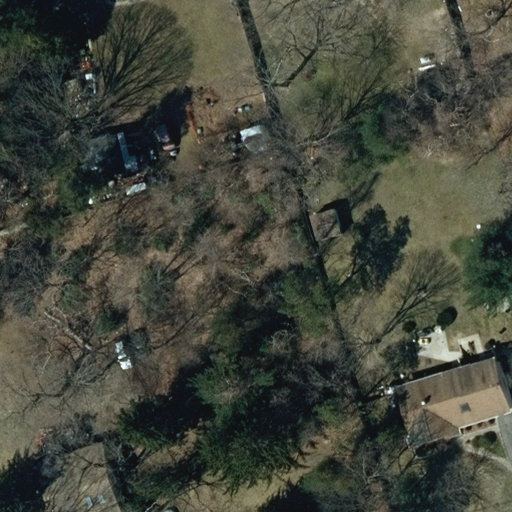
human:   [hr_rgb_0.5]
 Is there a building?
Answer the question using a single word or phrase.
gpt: yes

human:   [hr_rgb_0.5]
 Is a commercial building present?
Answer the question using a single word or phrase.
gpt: no

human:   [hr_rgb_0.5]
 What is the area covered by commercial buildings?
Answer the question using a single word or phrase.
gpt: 0m2

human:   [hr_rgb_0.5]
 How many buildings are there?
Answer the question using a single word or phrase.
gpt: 5

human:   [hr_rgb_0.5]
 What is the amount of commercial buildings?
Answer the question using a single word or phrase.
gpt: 0

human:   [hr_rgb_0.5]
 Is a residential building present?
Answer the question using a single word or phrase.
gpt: yes

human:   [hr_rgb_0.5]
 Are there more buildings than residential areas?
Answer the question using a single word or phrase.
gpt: yes

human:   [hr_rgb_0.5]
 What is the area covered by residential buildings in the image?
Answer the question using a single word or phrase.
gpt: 321m2

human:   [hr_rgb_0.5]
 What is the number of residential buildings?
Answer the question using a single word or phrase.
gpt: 2

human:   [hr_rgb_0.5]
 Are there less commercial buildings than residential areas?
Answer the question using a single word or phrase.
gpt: yes

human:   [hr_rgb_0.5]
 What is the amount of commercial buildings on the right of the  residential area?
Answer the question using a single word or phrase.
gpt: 0

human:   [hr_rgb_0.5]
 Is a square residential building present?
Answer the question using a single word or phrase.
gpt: no

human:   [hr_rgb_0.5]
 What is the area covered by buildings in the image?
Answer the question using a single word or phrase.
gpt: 405m2

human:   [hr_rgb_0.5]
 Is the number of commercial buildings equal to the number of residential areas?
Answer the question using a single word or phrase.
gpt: no

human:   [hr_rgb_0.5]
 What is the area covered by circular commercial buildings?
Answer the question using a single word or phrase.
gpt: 0m2

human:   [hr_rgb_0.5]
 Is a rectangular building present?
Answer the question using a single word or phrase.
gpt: yes

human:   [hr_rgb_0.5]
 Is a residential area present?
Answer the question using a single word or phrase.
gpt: yes

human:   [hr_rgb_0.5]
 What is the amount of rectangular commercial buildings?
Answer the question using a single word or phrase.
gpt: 0

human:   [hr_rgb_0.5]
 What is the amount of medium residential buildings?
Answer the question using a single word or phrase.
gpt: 1

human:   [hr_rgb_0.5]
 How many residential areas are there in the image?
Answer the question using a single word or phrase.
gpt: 1

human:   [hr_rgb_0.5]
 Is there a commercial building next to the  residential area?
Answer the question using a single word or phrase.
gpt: no

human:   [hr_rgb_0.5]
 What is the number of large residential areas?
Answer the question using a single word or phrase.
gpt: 1

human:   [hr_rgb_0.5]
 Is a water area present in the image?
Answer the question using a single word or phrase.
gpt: no

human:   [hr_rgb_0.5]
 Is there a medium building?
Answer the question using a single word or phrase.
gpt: yes

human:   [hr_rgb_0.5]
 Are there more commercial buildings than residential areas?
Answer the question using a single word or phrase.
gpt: no

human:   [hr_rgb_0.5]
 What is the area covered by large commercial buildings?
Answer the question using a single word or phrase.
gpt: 0m2

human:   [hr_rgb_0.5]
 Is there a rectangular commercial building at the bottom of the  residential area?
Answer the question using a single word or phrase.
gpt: no

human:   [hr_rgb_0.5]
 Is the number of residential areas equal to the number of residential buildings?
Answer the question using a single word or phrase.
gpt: no

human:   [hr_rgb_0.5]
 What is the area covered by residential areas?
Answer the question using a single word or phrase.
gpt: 10619m2

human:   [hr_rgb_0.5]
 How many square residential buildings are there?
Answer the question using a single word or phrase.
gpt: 0

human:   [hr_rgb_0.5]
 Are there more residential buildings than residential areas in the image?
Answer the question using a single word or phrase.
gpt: yes

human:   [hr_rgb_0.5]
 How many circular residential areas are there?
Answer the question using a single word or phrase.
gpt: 0

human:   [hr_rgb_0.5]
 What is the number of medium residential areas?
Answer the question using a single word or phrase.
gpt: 0

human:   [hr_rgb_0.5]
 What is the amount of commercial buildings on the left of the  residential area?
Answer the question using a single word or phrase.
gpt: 0

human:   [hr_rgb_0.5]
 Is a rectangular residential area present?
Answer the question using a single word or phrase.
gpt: yes

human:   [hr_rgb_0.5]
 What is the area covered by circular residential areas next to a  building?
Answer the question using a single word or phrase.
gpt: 0m2

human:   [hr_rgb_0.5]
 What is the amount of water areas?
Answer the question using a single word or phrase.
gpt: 0

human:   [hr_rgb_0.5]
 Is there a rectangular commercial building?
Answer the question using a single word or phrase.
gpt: no

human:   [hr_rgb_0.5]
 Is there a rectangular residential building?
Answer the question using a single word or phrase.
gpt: yes

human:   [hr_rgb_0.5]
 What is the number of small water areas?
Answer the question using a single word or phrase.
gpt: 0

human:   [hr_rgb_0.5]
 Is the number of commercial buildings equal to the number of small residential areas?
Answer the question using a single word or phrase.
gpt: yes

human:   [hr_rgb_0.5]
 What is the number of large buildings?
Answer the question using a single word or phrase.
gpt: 0

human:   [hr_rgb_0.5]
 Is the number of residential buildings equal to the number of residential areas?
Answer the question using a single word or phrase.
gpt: no

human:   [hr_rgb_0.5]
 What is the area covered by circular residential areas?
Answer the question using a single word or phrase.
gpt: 0m2

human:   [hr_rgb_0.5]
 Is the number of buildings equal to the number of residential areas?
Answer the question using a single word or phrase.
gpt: no

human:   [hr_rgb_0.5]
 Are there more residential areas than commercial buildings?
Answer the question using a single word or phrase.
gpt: yes

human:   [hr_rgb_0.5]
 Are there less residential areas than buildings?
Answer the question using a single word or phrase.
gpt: yes

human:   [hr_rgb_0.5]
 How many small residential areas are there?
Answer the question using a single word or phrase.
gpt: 0

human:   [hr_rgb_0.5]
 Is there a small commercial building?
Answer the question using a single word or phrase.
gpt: no

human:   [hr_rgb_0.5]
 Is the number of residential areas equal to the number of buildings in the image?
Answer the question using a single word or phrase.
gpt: no

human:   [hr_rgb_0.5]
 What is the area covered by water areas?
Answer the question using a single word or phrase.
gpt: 0m2

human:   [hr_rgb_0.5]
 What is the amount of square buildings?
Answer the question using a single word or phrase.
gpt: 0

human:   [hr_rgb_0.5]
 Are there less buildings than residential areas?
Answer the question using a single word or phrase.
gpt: no

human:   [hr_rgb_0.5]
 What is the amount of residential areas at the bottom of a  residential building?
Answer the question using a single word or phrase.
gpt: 1

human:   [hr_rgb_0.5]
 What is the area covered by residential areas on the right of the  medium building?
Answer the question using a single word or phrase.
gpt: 0m2

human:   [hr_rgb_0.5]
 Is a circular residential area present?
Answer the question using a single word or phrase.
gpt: no

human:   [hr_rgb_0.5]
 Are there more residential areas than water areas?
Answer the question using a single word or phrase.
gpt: yes

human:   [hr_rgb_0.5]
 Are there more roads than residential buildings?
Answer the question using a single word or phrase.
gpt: no

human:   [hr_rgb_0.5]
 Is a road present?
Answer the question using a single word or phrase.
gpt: no

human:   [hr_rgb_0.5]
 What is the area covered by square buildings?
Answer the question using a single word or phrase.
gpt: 0m2

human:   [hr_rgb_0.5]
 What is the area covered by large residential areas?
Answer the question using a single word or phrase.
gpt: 10619m2

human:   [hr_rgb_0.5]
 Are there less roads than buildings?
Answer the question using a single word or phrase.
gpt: yes

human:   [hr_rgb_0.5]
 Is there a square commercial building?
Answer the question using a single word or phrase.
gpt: no

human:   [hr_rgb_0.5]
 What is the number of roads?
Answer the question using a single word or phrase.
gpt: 0